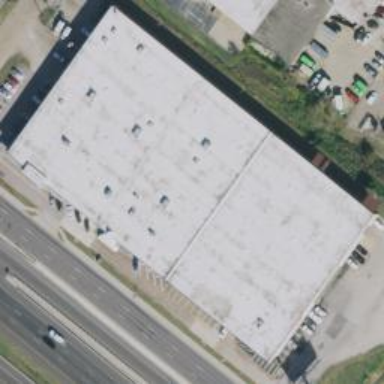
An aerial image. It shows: Warehouse.